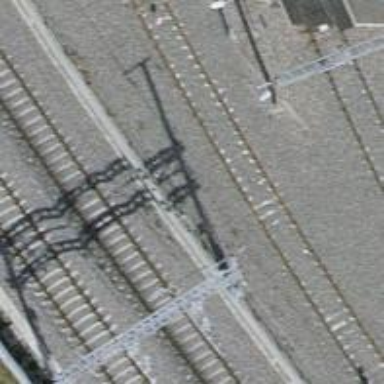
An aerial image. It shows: Railway yard with one track in service.